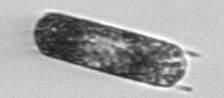
Label: Hemiaulus